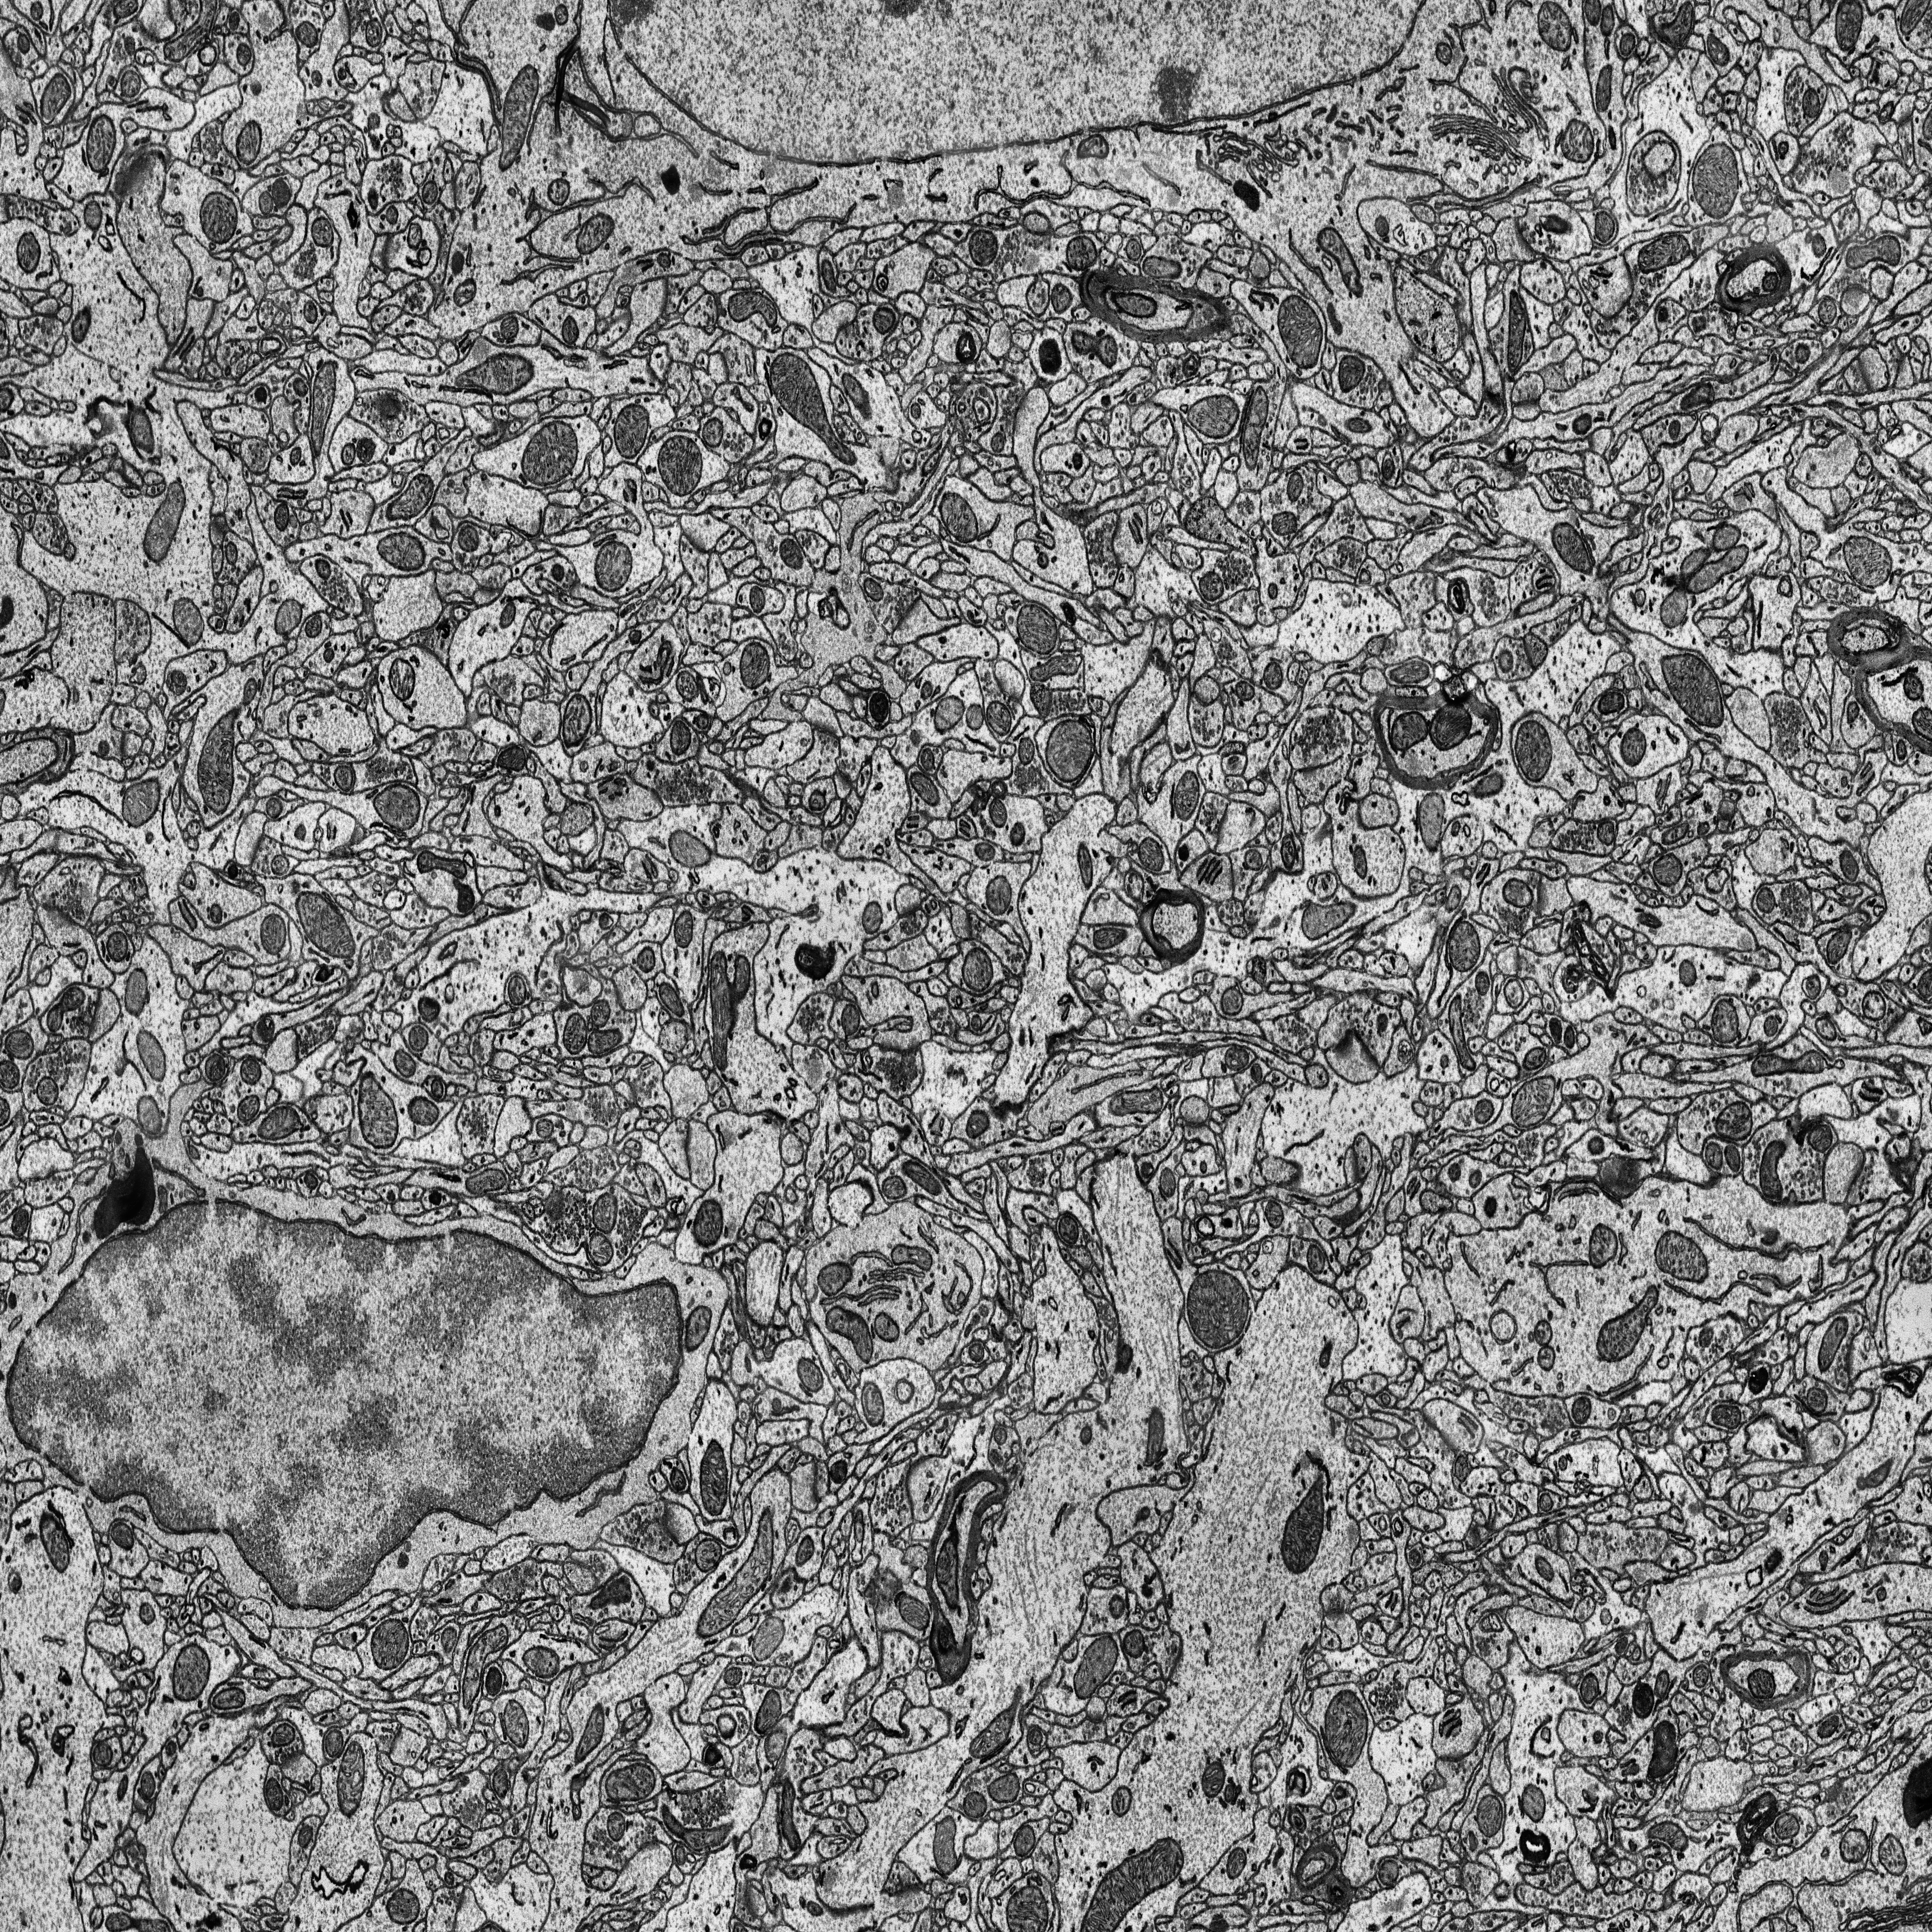
Electron microscopy slice of rat cortex tissue
Slice depth (z): 39
Mitochondria instances in slice: 381